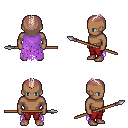
a pixel art fantasy rpg character, male body template, human, dark skin, maroon tattered cape, red pants, white blonde short mohawk hairstyle, spear, four views (front, back, left, right), 2x2 character sprite sheet, small pixel art, hard edges, no anti-aliasing